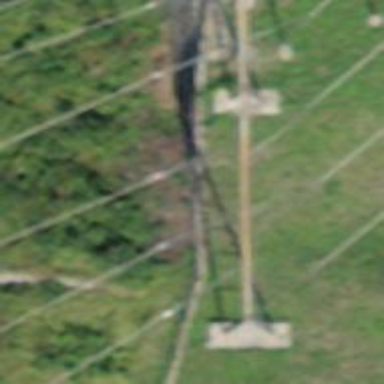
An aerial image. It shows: Three cables of power line.